Question: Are we able to add buttons and UIPageViewController to the actionable notification Dynamic UI? If yes how to do it?

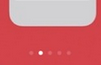
Answer: Managed to do it using relationship segue (next button) using storyboard.